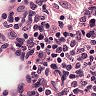
Metastatic tissue present: no